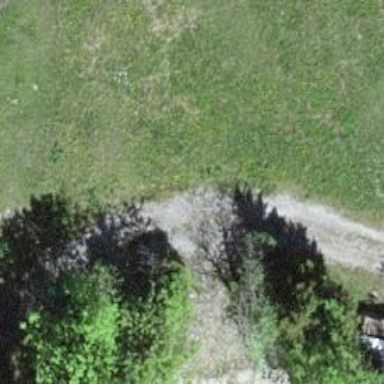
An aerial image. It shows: Gravel path.